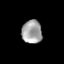
Tissue: skin
Cell type: Epithelial cells
Senescence score: 0.8741
Nuclear area (px): 462
Mean DAPI intensity: 162.154